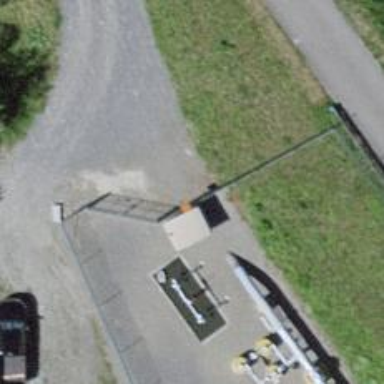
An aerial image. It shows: Aerial marker.